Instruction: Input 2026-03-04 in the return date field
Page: home
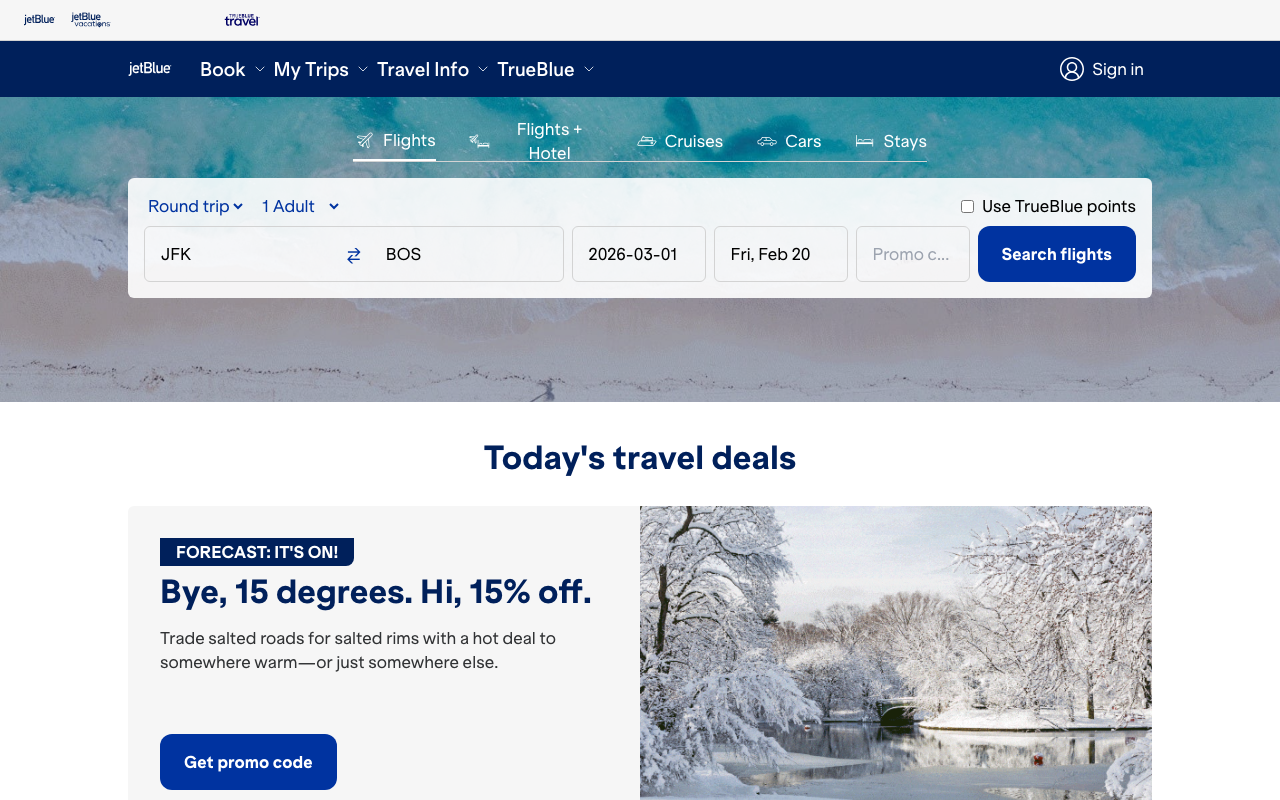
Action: type